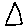
Label: triangle